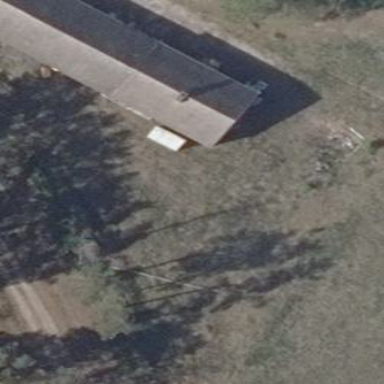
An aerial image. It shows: Gabled farm auxiliary building with grey roof. The roof is oriented along the structure.